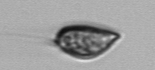
Label: Prorocentrum_triestinum